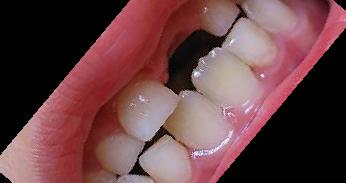
Condition: hypodontia